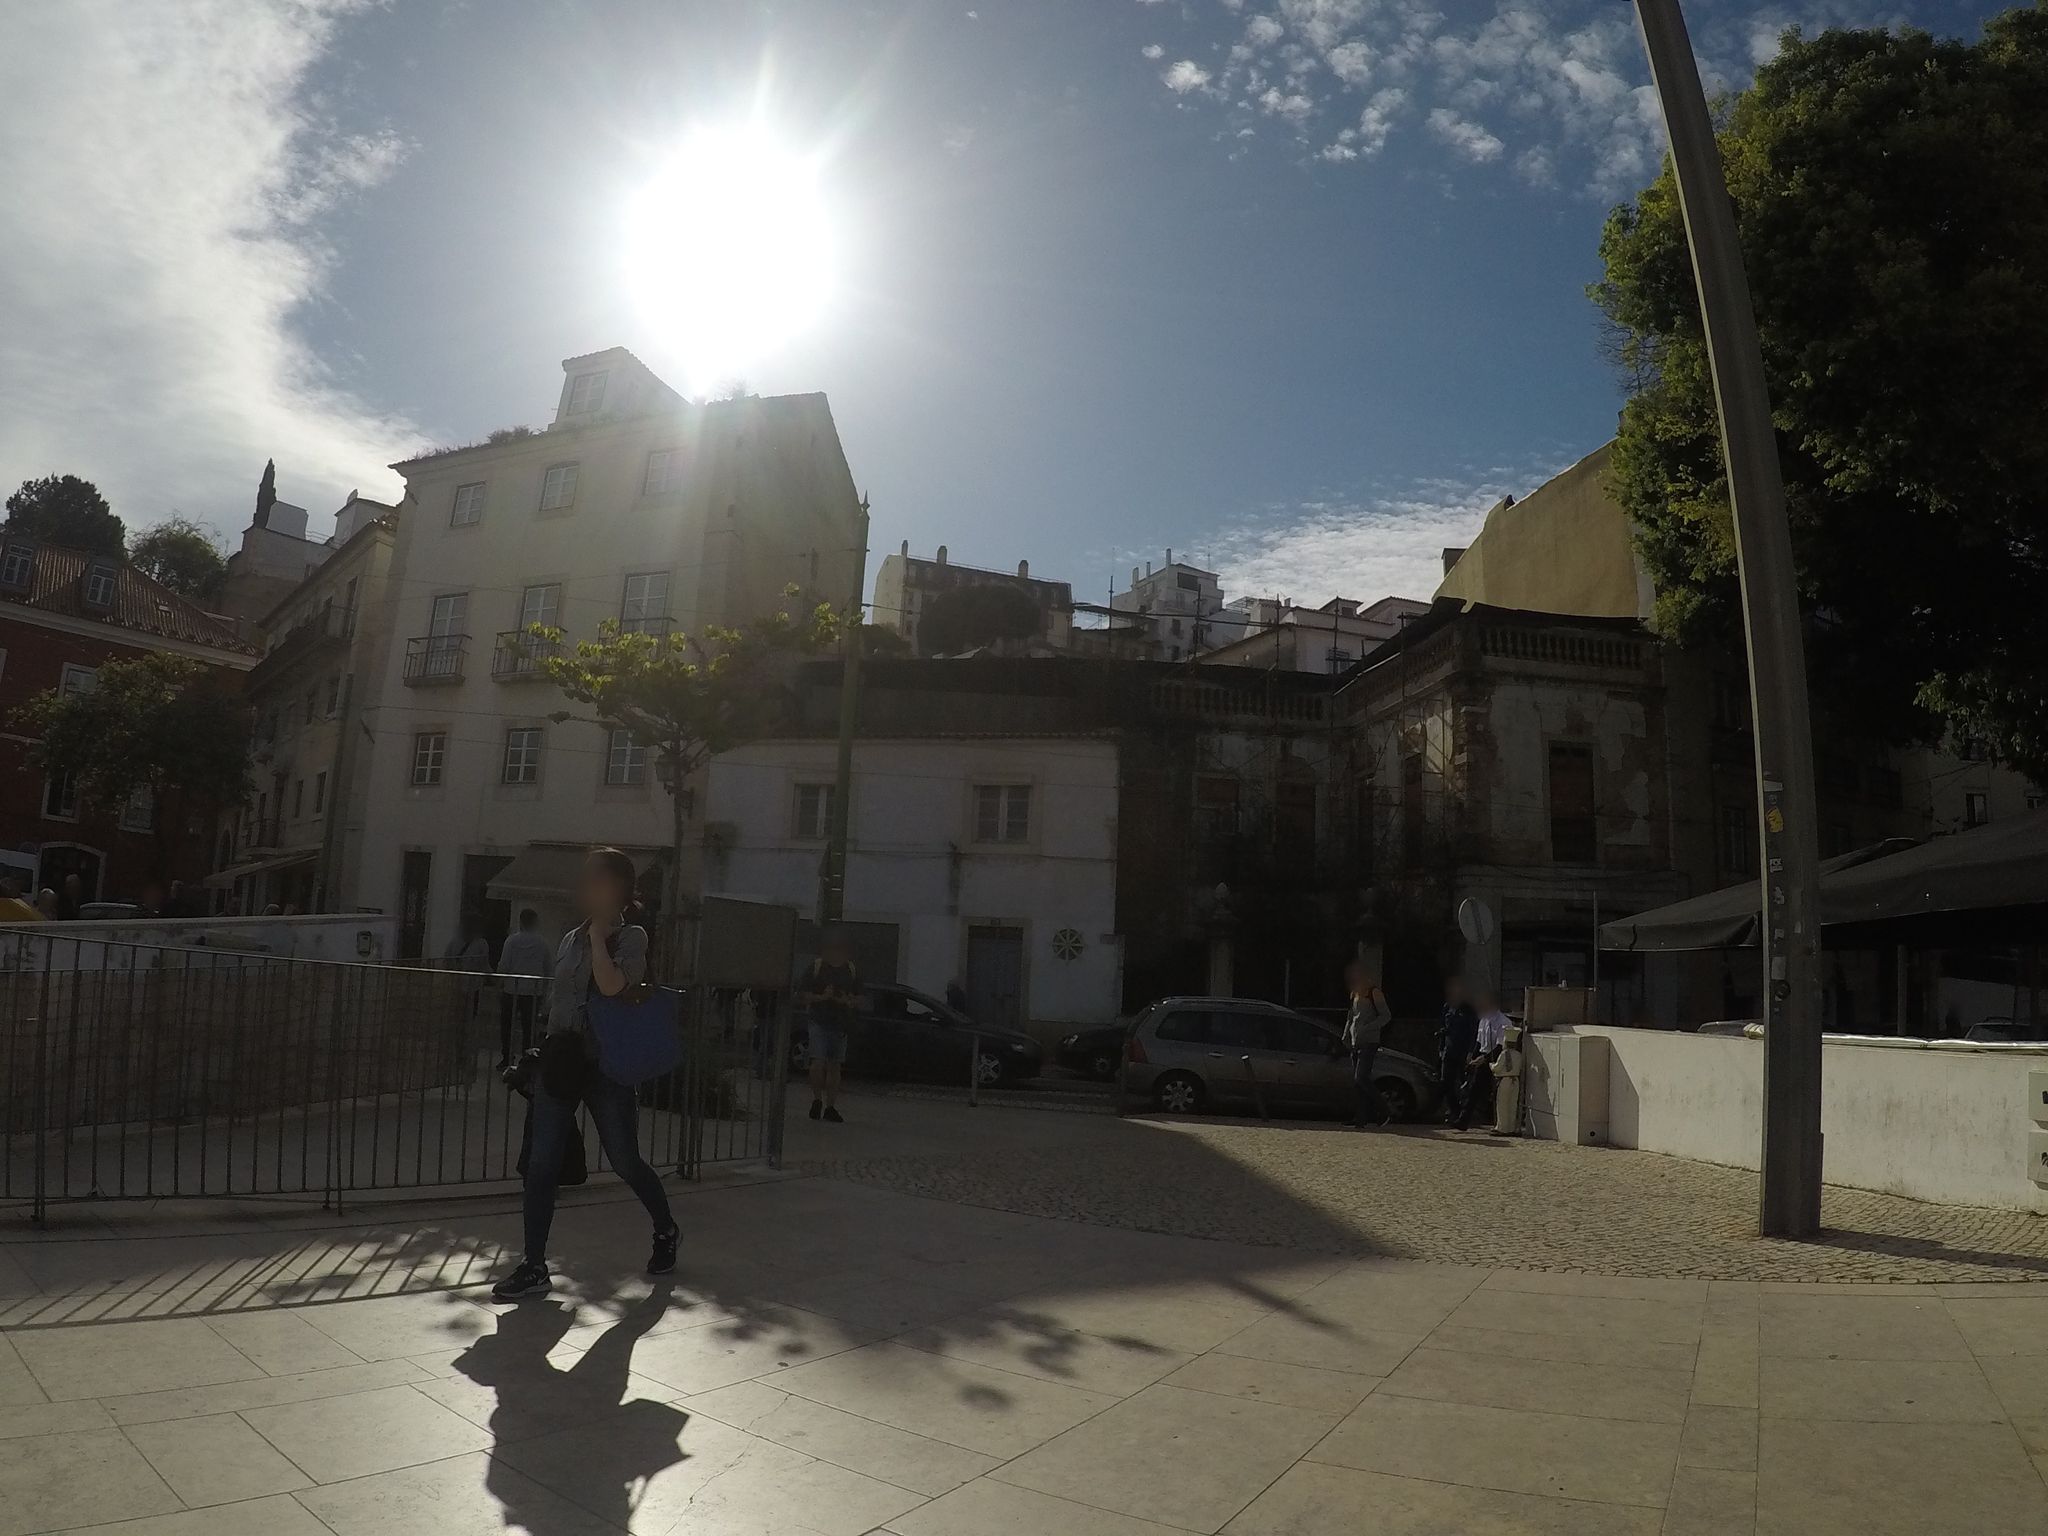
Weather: clear
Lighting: day
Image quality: good
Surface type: walking surface
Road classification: path, steps
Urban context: urban centre
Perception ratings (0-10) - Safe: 3.83, Lively: 8.58, Beautiful: 8.36, Boring: 6.72, Depressing: 7.52, Wealthy: 2.41